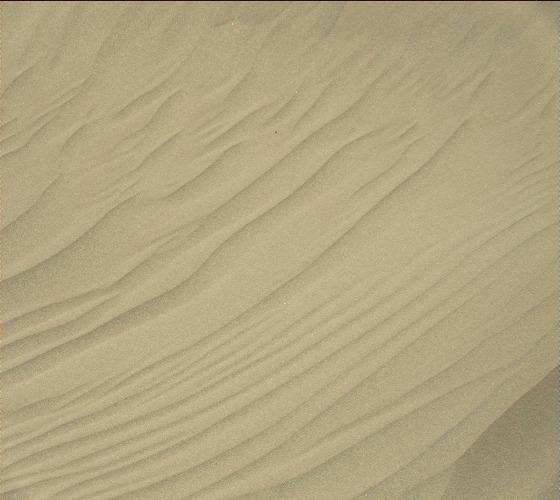
Terrain classes present: Gravel / Sand / Soil